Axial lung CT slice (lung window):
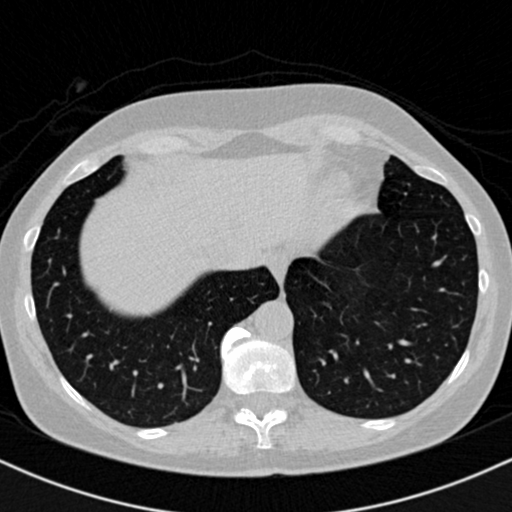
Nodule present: no